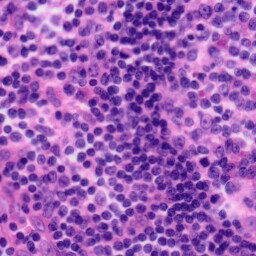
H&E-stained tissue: Tonsil